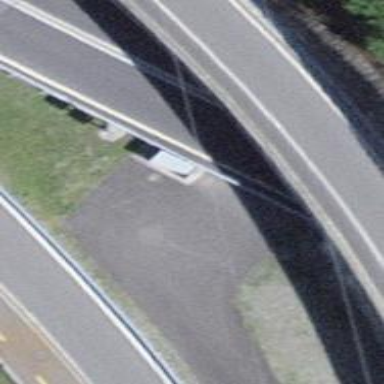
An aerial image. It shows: Lift gate barrier.